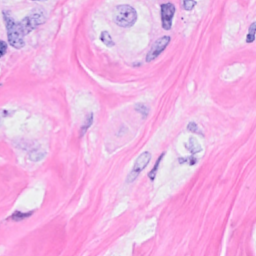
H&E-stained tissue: Breast